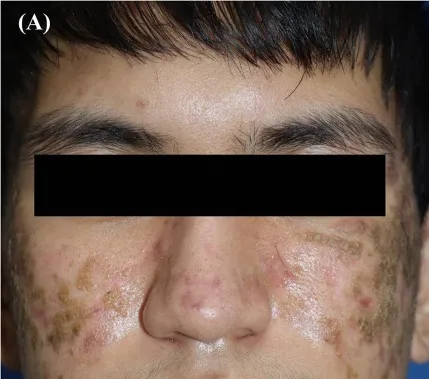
(A, B) Multiple well-defined yellowish-to-brownish crusted plaques with a verrucous surface on erythematous-based skin distributed on both cheeks.
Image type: medical_photograph (skin_photograph)